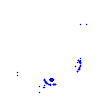
Particle: proton